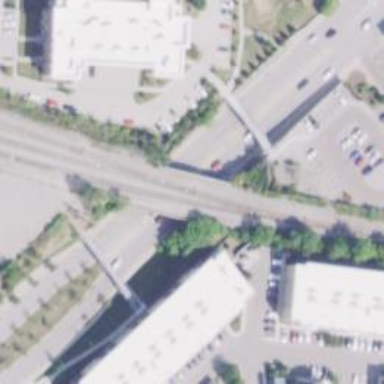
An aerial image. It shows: Abandoned railway siding with bridge.